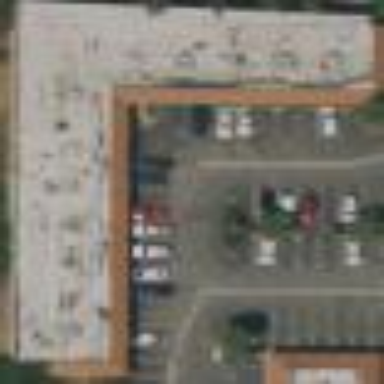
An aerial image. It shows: Retail building.